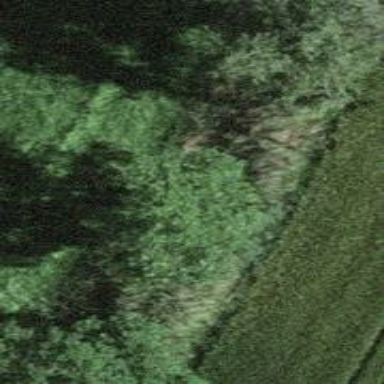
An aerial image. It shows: Single tag "natural: tree."